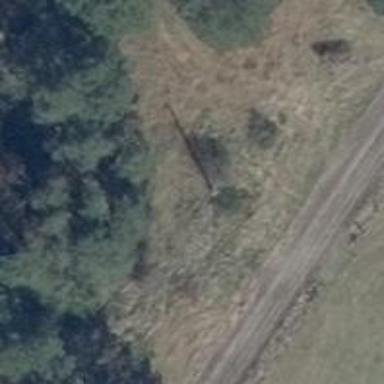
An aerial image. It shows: Power pole.